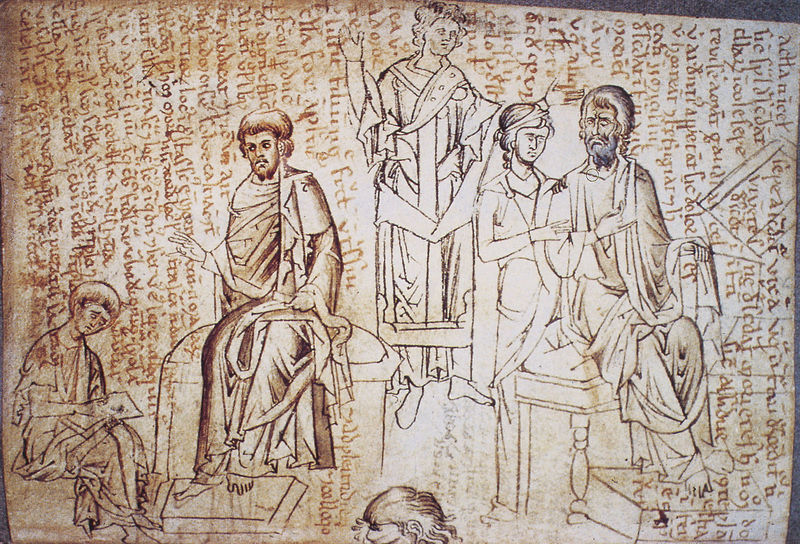
Titel: Wolfenbütteler Musterbuch
Institution: Wolfenbüttel, Herzog August Bibliothek
Schlagwörter: mann, frauen, sitzen, frau, männer, szene, zeichnung, alt, bart, bibel, kirche, gewand, haare, schrift, bilder, bücher, papier, schriftzug, hocker, sepia, figuren, thron, sprechen, tusche, antike, buch, religion, linie, text, tinte, rom, buchdruck, pergament, jesus, schreiben, mittelalter, klerus, priester, kapelle, geistliche, mönche, gelehrter, heilige, jünger, handschrift, justizia, federzeichnung, latein, rat, segensgestus, apostel, besprechung, evangelist, inkunabel, sankt, bibelszene, manuskript, falen, schriftgelehrte, san, niederschrift, novize, diakon, spätantike, inkunabe